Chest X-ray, AP view. Patient: 56 years old, sex F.
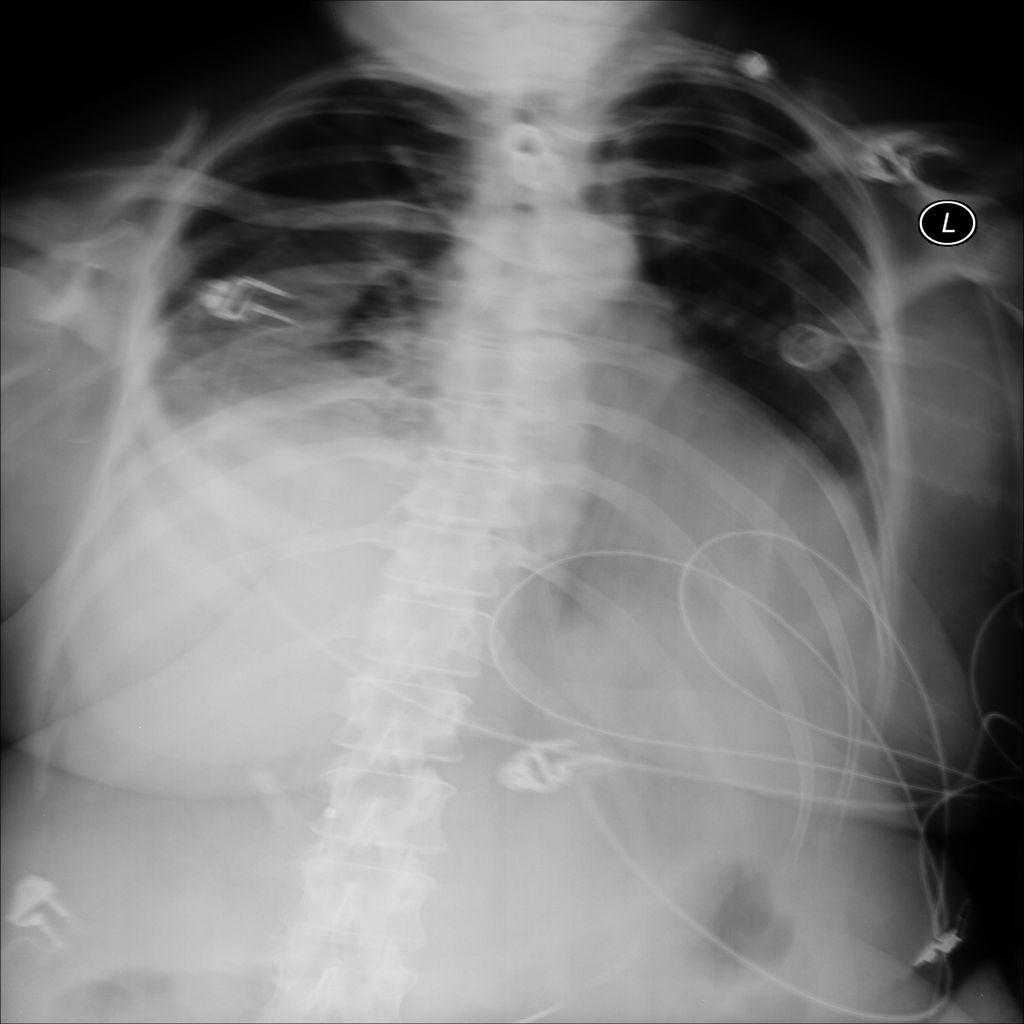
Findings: No Finding